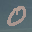
Label: 0